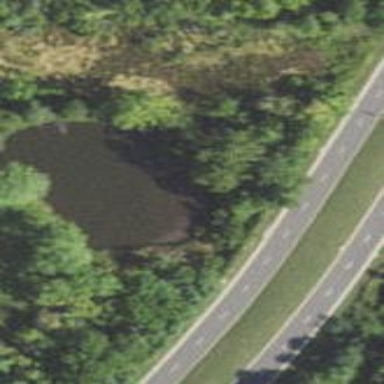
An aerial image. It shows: Pond serving as water hazard on golf course.